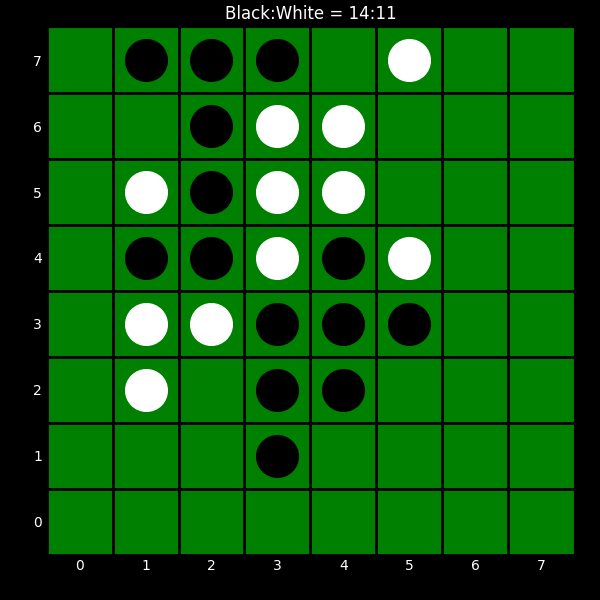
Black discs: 14
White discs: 11